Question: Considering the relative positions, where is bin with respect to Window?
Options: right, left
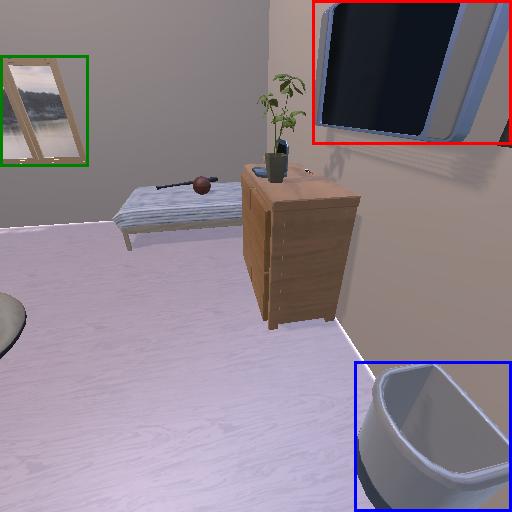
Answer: right